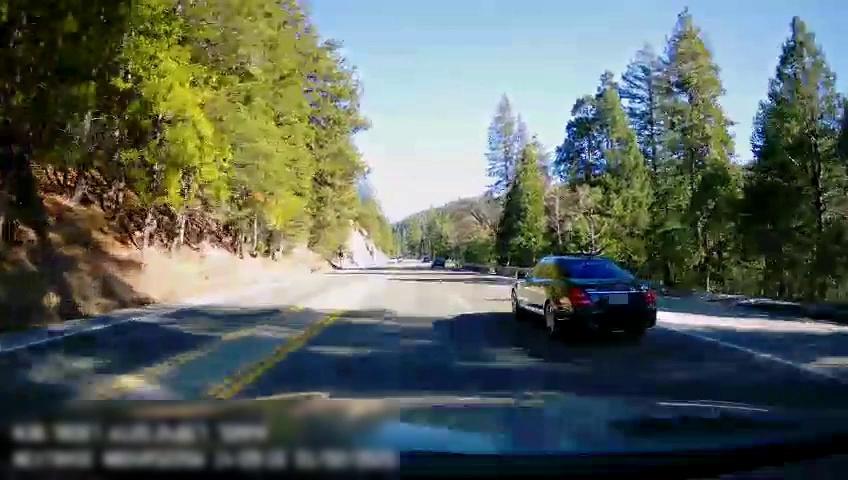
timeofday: Day
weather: Sunny
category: Drivable Space
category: Vehicles | Car
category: Vehicles | Car
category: Lanes | Opposite Lane
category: Lanes | Current Lane
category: Lanes | Current Lane
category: Lanes | Opposite Lane
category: Lanes | Current Lane